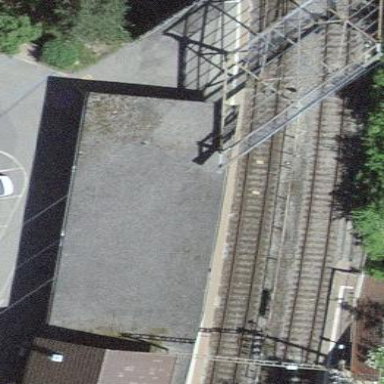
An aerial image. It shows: Transportation building with flat roof.